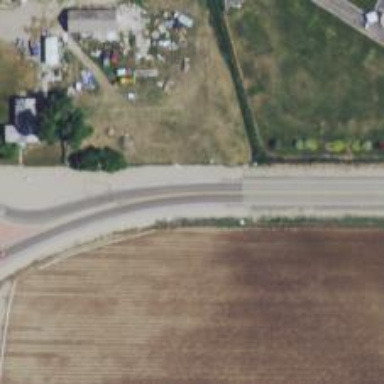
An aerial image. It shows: Secondary road with asphalt surface.